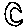
Label: moon